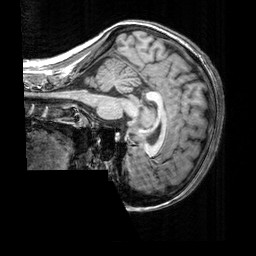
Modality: T1w
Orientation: sagittal
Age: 18
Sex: female
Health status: healthy
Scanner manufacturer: siemens
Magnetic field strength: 3 T
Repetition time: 2.3 s
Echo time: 0.00303 s